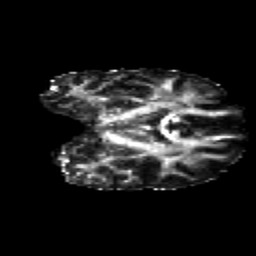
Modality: FA
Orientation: coronal
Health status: healthy
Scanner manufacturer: siemens
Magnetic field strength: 3 T
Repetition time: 12 s
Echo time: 0.092 s